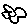
Label: flower